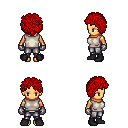
a pixel art fantasy rpg character, female body template, human, tanned skin, white sleeveless shirt, metal pants, red curly afro hairstyle, metal gloves, black shoes, four views (front, back, left, right), 2x2 character sprite sheet, small pixel art, hard edges, no anti-aliasing